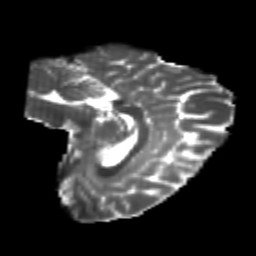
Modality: T2w
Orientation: sagittal
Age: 22
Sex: female
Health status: healthy
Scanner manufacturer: philips
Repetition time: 7.404 s
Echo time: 0.0863 s